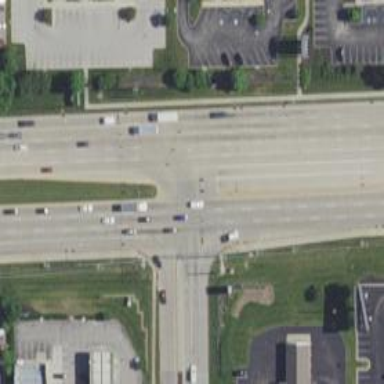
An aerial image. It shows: Primary highway.